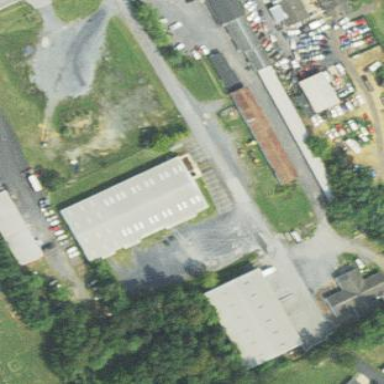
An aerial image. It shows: Warehouse.